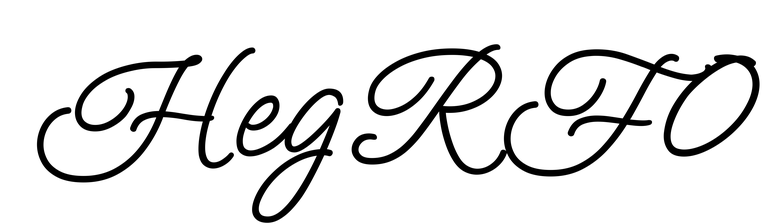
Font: MeowScript-Regular